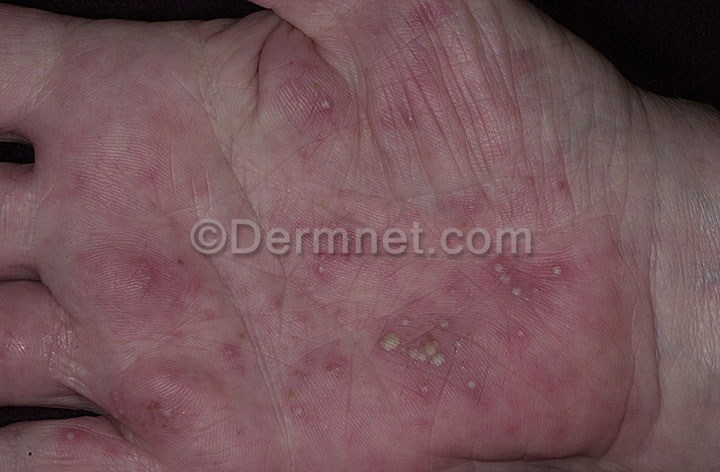
Disease: Eczema Photos